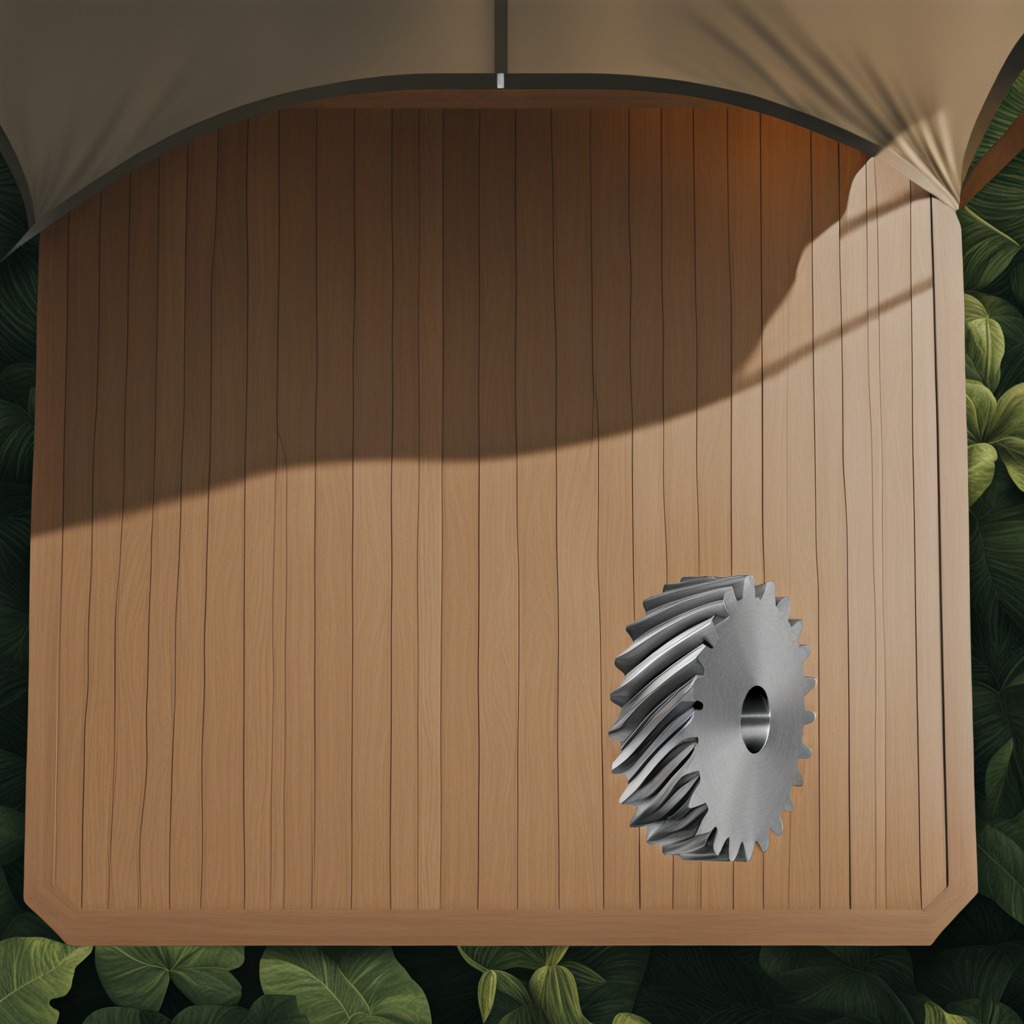
A steel gear with teeth is lying on a wooden table inside a jungle field workshop tent.